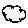
Label: cloud